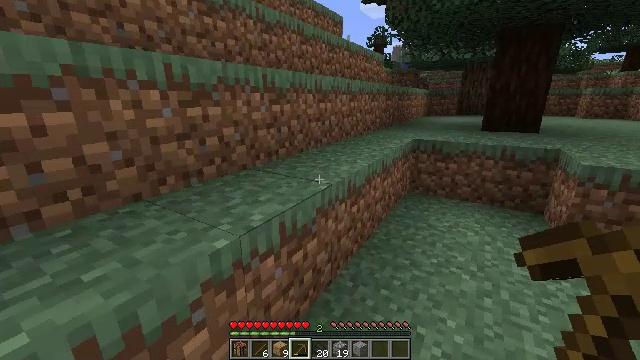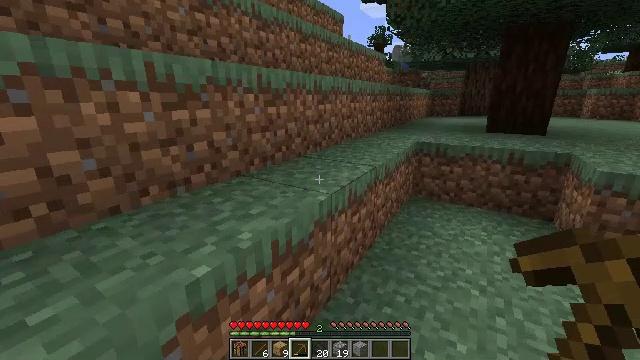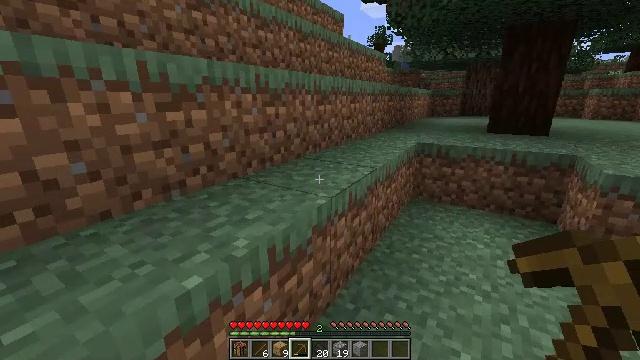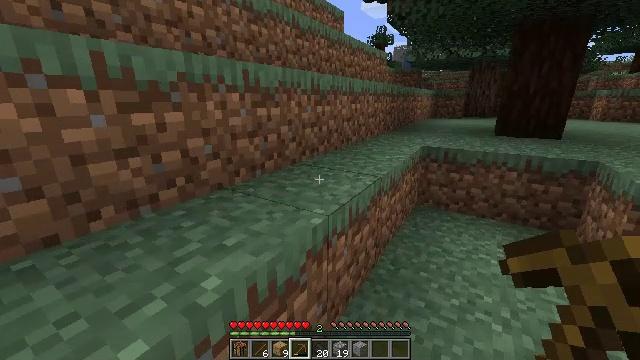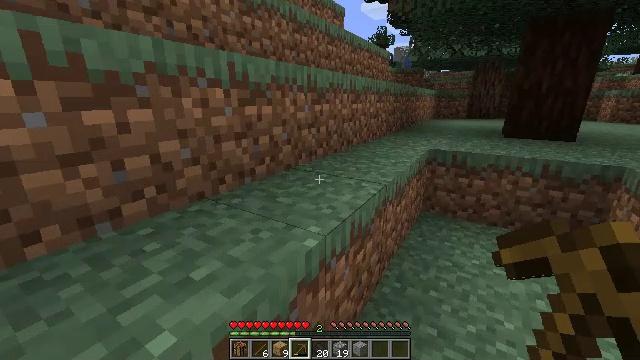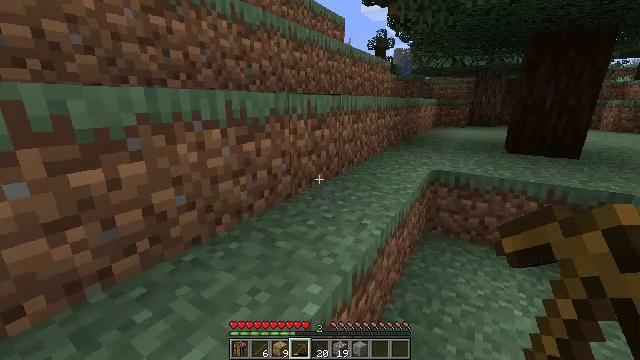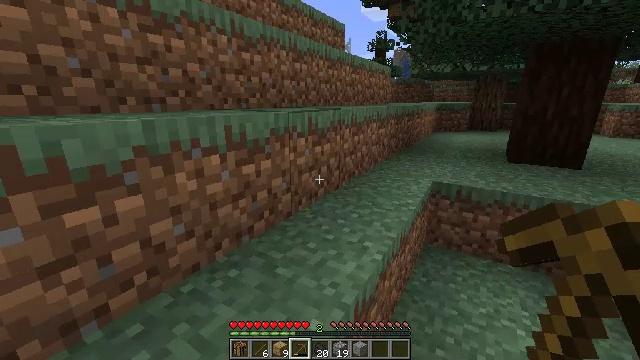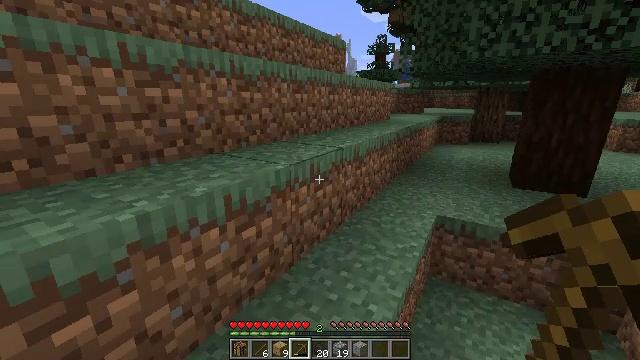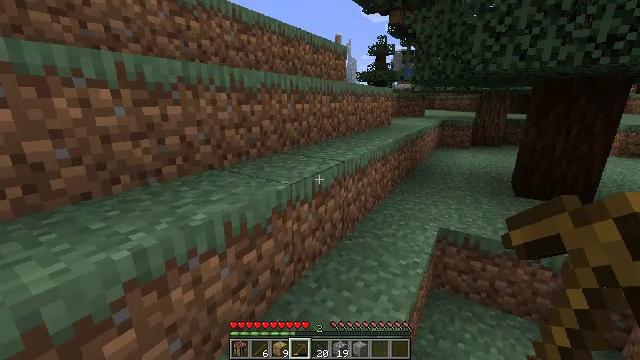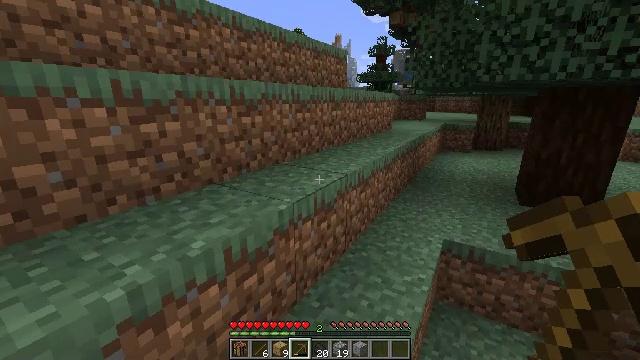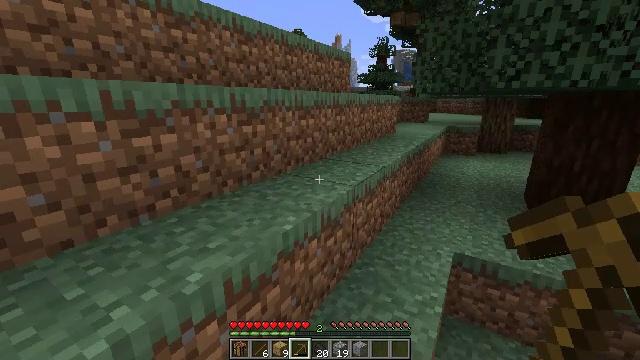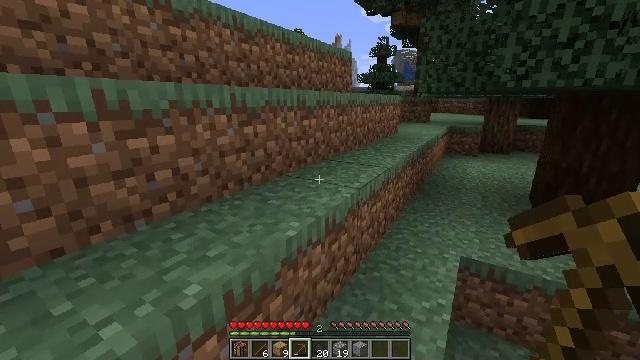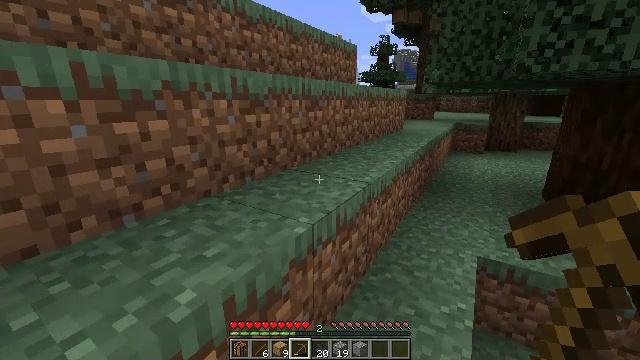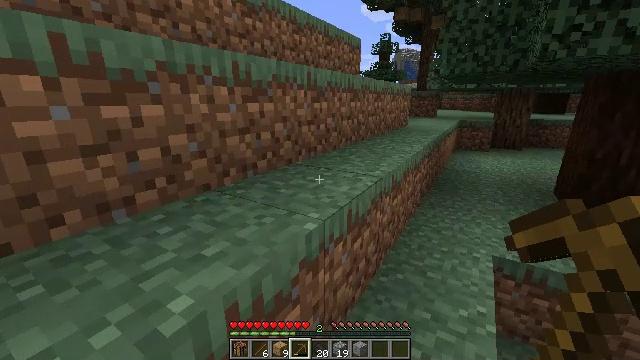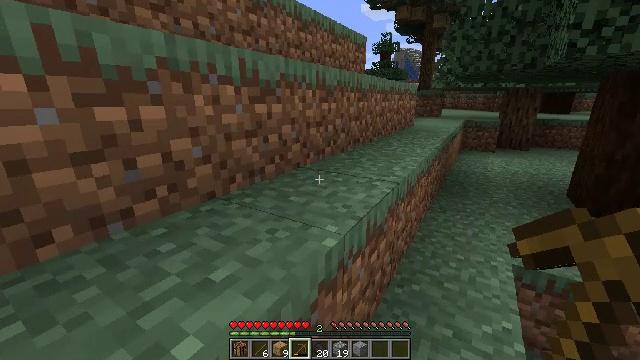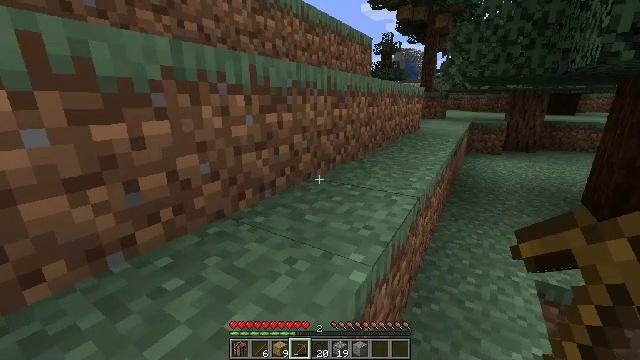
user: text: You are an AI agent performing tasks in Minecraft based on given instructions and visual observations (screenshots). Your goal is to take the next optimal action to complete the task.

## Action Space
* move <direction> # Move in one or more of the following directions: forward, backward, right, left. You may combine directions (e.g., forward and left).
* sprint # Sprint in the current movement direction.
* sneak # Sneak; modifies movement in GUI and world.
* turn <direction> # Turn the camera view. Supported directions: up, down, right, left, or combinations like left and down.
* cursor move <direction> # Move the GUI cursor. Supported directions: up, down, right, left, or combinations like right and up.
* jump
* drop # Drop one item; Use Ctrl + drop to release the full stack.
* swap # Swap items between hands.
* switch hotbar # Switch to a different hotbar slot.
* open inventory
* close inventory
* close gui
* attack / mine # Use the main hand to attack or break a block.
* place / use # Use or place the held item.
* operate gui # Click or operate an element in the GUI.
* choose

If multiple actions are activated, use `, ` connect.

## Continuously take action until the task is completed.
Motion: motion action
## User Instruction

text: Gather oak leaves by attacking.
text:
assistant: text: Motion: move forward
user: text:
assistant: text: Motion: move forward
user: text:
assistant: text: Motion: move forward
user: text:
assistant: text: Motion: move forward
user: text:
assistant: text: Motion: move forward, jump
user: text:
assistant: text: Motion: move forward, jump
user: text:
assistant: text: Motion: move forward and move left, jump
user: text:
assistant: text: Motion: move forward and move left, jump
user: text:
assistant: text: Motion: move forward and move left, jump
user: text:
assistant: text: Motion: move forward and move left, jump
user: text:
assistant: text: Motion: move forward and move left, jump
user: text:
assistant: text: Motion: move forward and move left, jump
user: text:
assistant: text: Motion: move forward and move left, jump
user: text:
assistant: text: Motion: move forward and move left, jump
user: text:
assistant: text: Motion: move forward and move left, jump
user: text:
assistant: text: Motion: move forward and move left, jump
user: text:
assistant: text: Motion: move forward, jump
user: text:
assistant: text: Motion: move forward, jump
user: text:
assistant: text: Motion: move forward, jump
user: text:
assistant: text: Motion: move forward, jump
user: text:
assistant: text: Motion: move forward, jump
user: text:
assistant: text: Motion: move forward, jump
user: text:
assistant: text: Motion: move forward, jump
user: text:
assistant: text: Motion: move forward, jump
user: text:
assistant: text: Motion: move forward, jump
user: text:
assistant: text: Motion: move forward, turn left, jump
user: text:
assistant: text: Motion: move forward, turn left, jump
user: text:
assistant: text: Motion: move forward, turn left, jump
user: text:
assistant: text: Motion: move forward, jump
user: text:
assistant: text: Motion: move forward, jump